Interaction volume radius: 10 \u00c5
Interaction volume height: 20 \u00c5
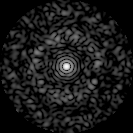
Disorder parameter: 0.804